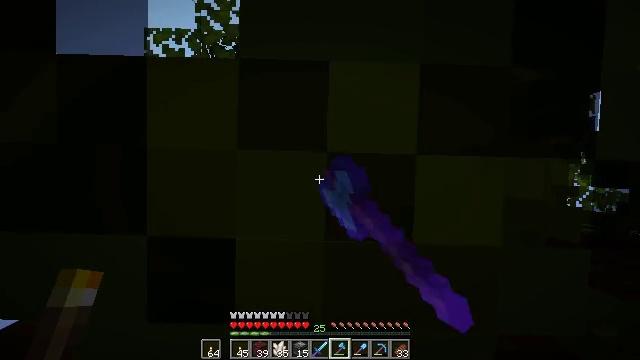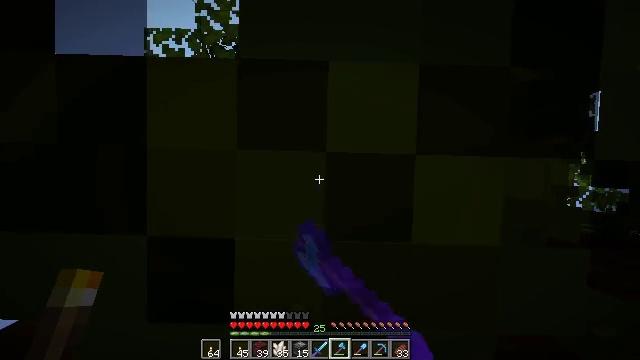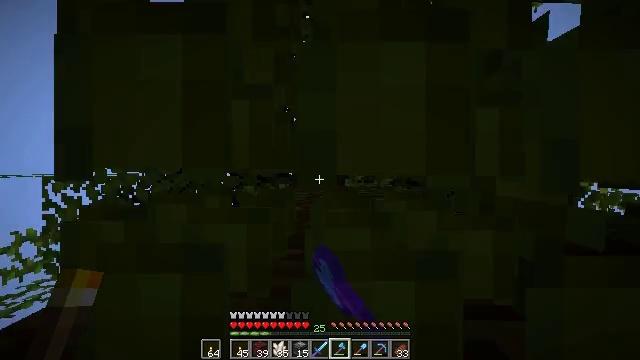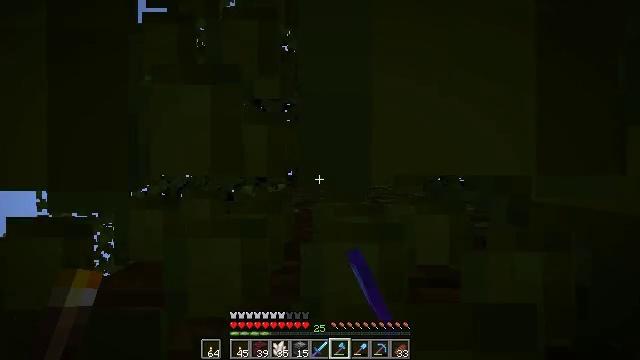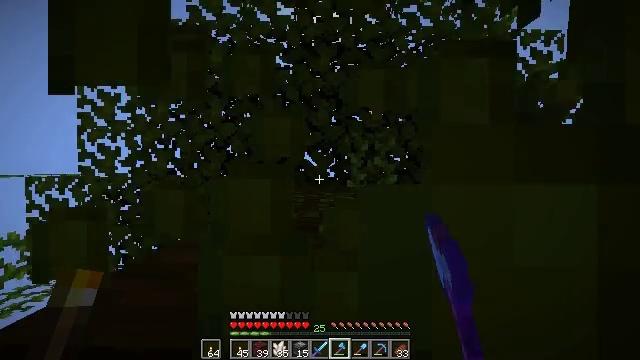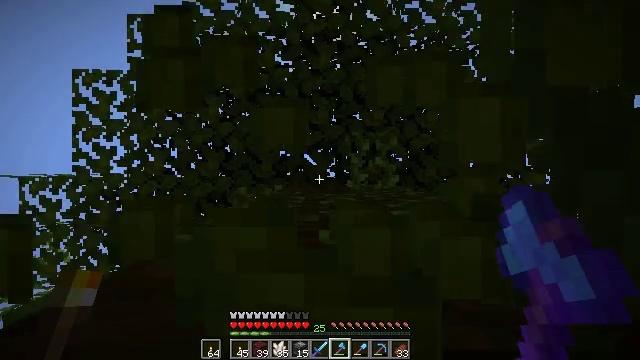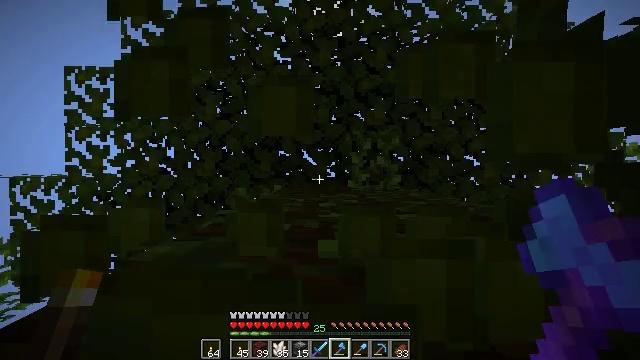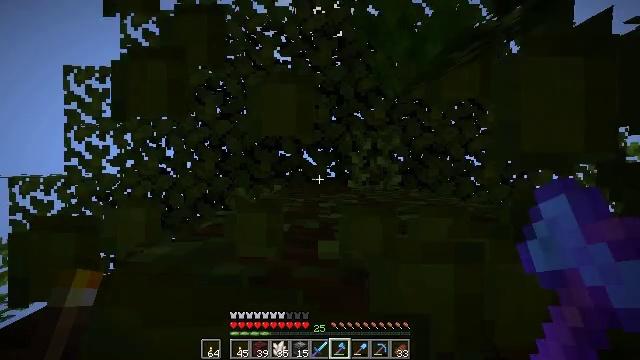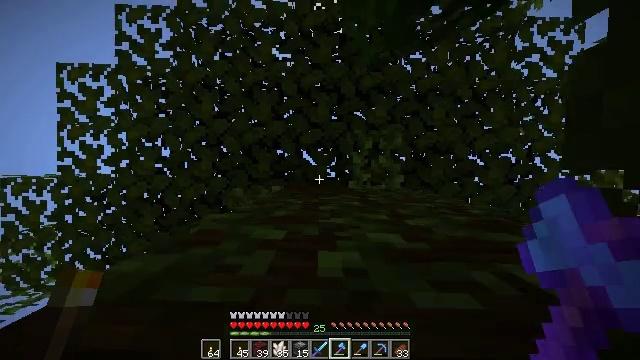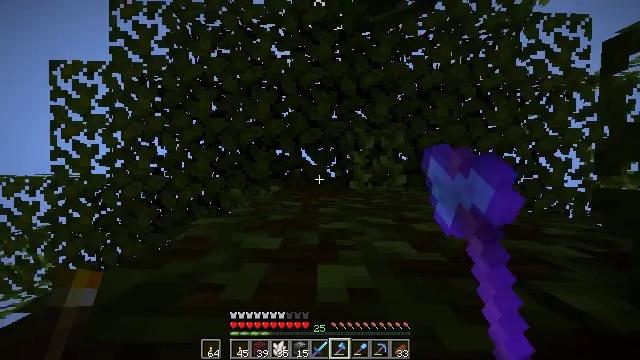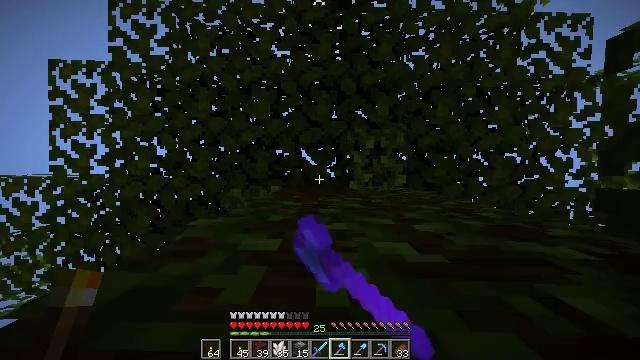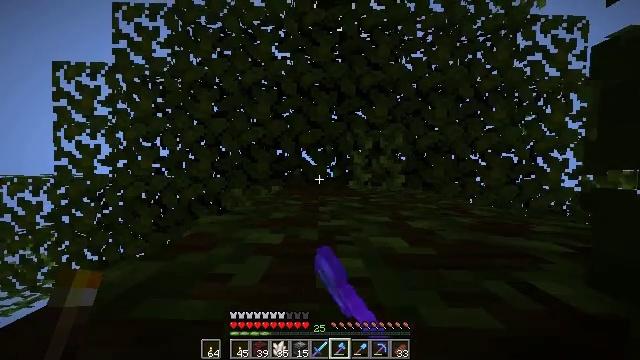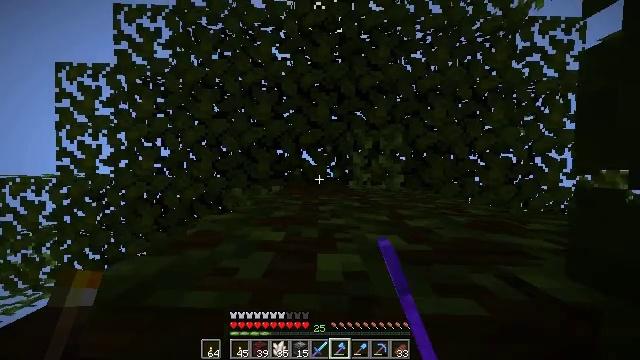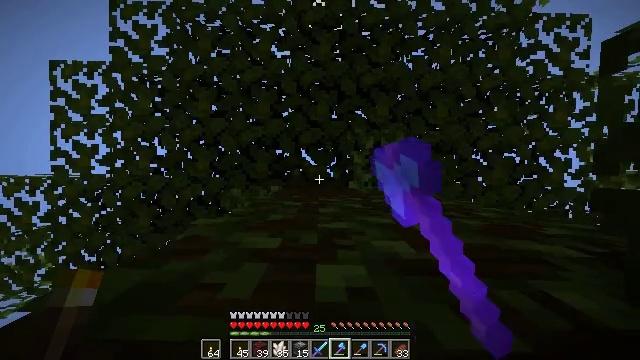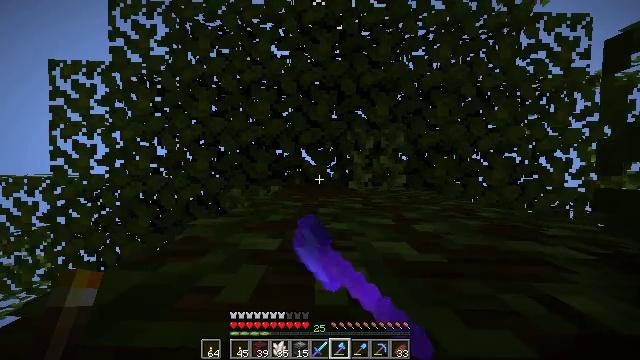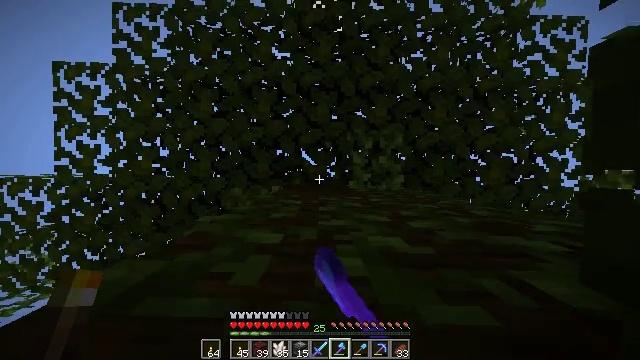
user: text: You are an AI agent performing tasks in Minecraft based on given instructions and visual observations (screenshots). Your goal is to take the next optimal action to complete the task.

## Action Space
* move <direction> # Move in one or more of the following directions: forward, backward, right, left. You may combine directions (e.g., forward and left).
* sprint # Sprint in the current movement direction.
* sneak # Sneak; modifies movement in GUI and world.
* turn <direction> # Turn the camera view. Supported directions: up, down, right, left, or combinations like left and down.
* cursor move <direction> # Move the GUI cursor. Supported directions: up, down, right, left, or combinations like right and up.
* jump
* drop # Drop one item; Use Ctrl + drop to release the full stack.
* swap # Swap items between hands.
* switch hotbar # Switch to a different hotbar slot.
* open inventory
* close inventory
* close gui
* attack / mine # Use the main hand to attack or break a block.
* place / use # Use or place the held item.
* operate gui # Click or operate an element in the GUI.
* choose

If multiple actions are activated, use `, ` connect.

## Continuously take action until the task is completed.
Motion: motion action
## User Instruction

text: Clear the jungle leaves to make way.
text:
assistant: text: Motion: move forward, attack / mine
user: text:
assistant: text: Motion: move forward, attack / mine
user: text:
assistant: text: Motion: move forward, attack / mine
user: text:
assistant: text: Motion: move forward, attack / mine
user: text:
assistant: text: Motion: move forward, attack / mine
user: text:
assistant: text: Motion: move forward, attack / mine
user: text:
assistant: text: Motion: move forward, attack / mine
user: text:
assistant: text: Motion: move forward, attack / mine
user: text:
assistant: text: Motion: move forward, attack / mine
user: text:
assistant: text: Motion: move forward, attack / mine
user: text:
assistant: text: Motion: move forward, attack / mine
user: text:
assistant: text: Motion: move forward, attack / mine
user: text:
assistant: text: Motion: move forward, attack / mine
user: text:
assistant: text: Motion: move forward, attack / mine
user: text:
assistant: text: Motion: move forward, attack / mine
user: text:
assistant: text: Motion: move forward, attack / mine
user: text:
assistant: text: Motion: move forward, attack / mine
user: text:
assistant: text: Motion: move forward, attack / mine
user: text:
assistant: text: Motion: move forward, attack / mine
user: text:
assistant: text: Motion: move forward, attack / mine
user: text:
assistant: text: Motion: move forward, attack / mine
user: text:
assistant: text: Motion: move forward, attack / mine
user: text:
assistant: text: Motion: move forward, turn right and down
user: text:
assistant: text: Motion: move forward, turn right and down
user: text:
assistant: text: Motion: move forward, turn right and down
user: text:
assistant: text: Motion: move forward, turn right and down
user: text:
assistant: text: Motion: move forward, turn right and down
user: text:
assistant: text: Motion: move forward, turn right and down
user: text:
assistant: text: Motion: move forward, turn right and down
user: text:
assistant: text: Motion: move forward, turn down